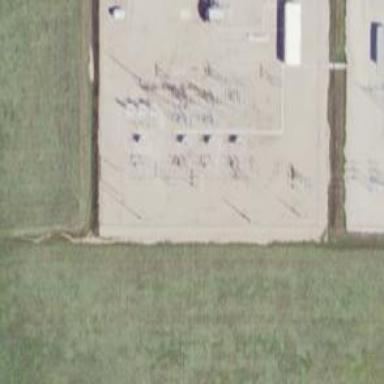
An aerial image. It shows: Switch used for power control.